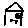
Label: house